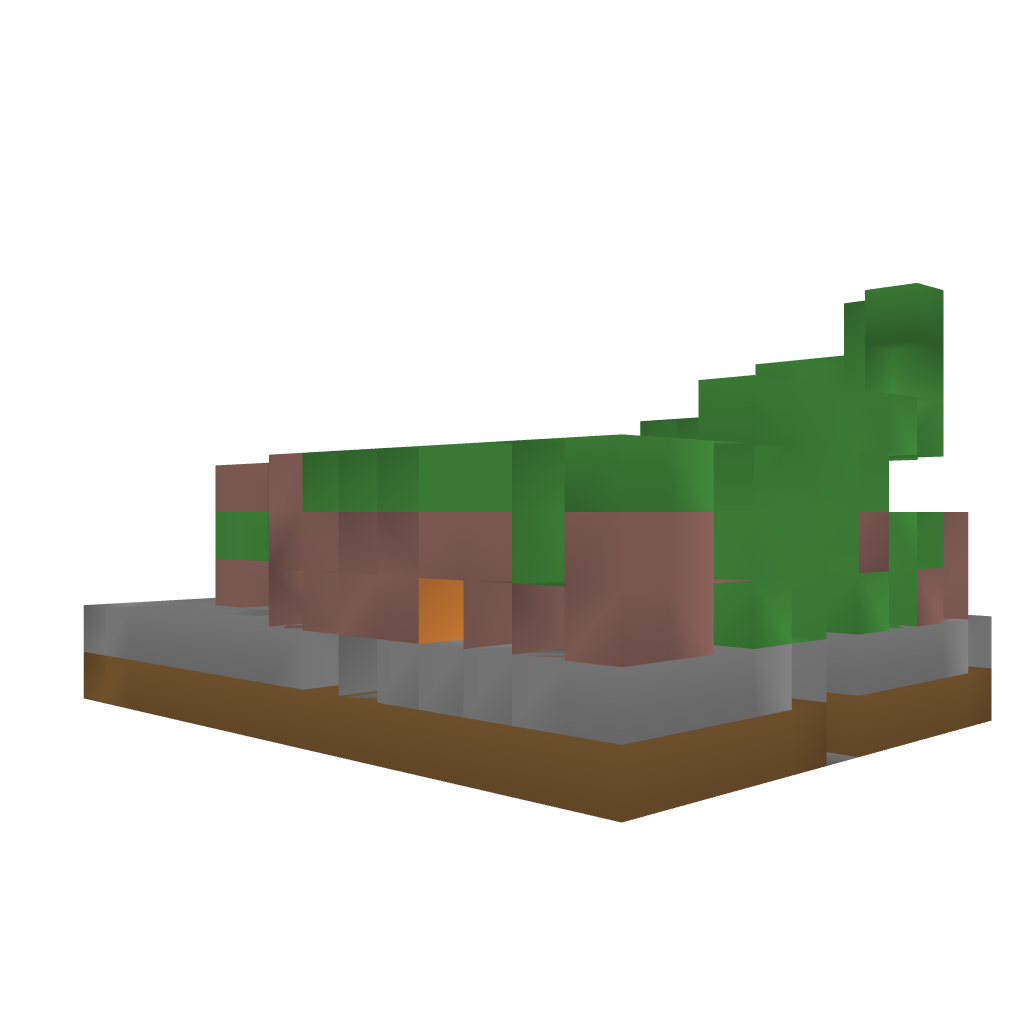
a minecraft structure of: Lost Yard bad low quality